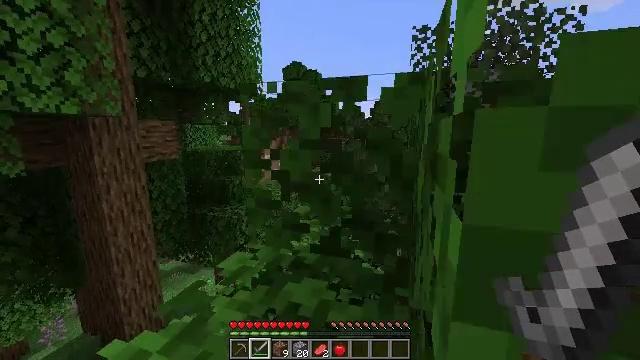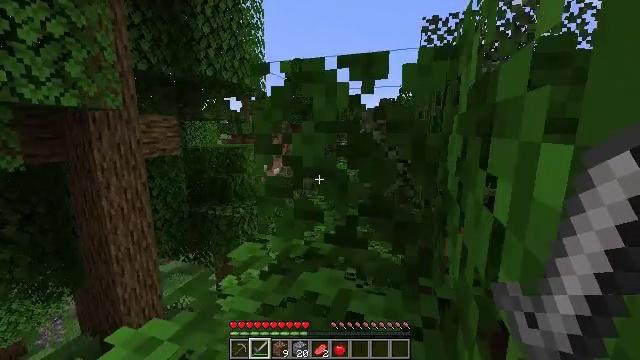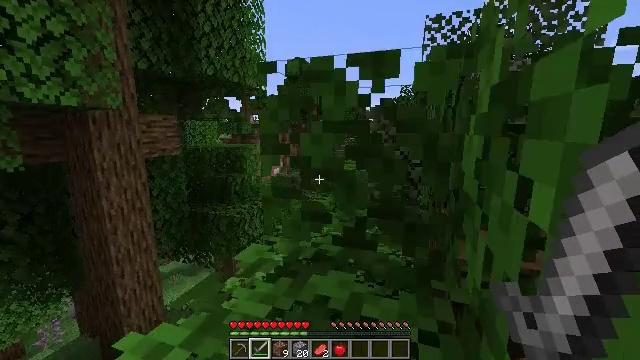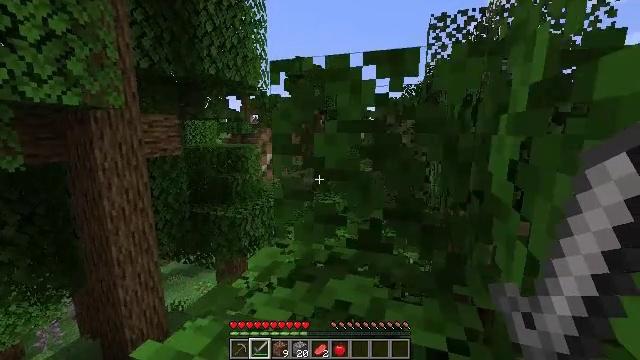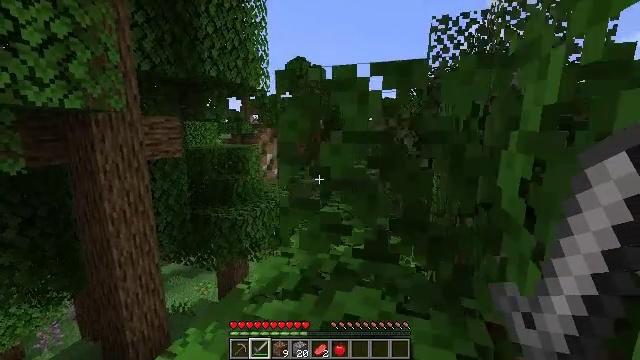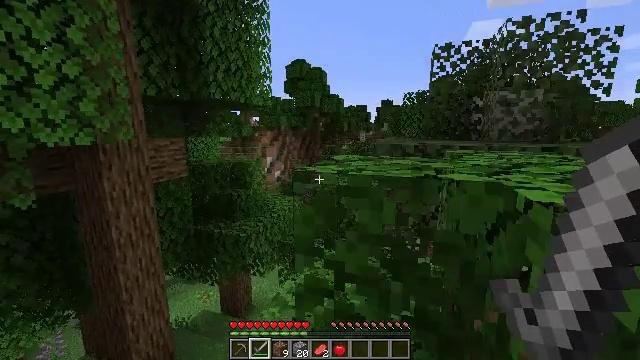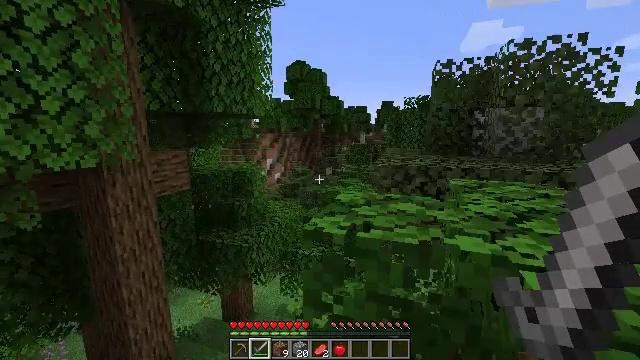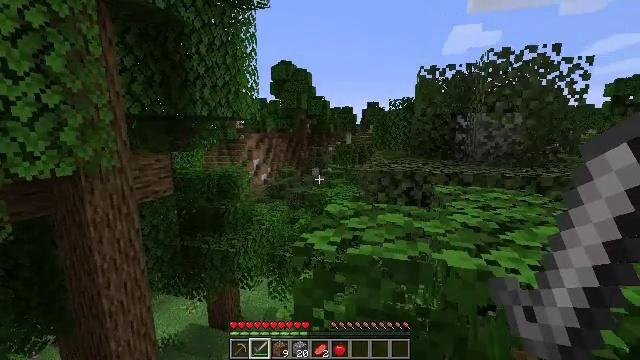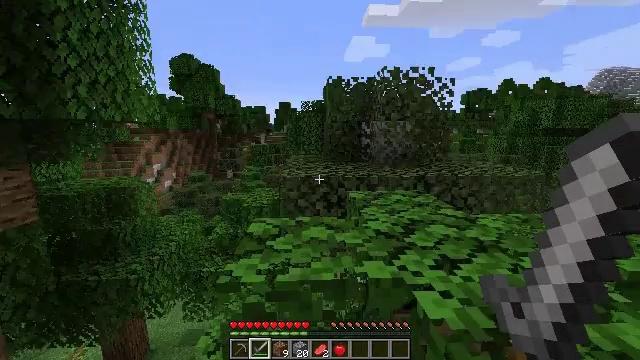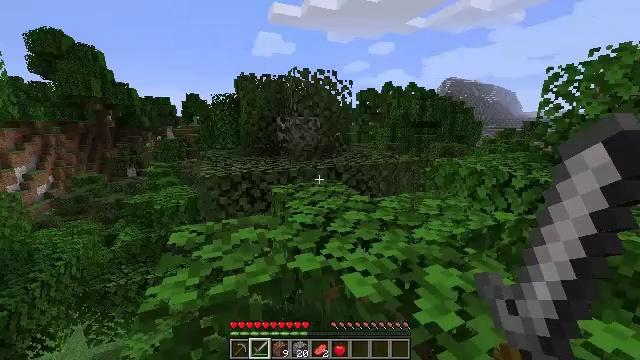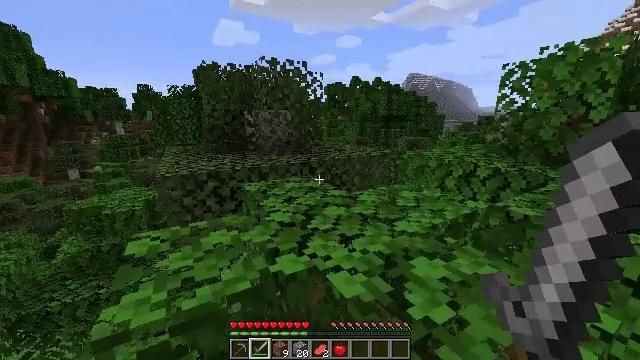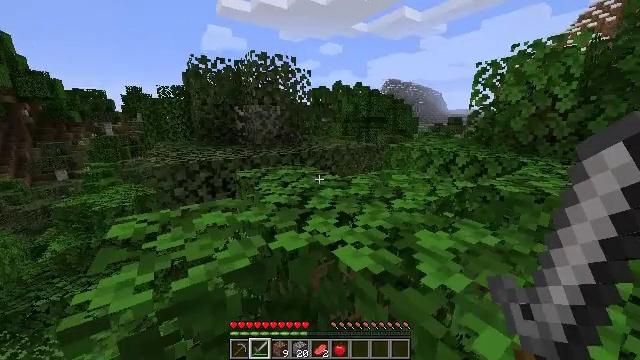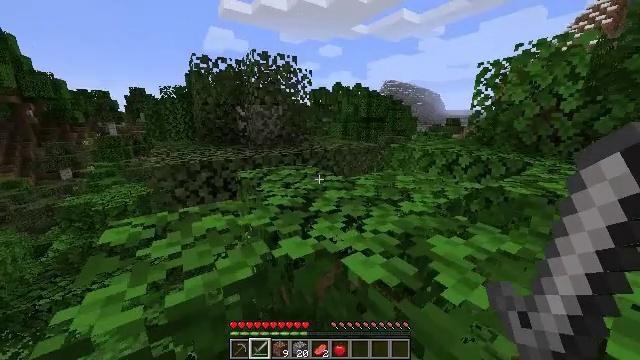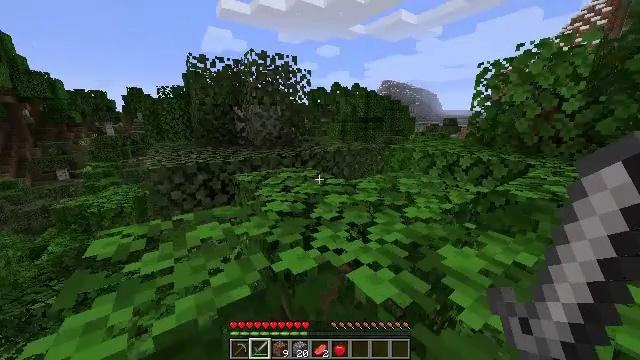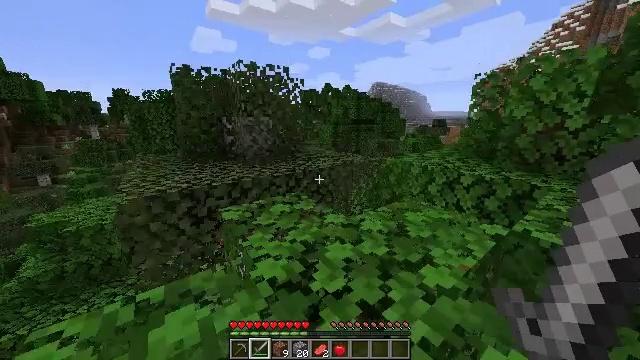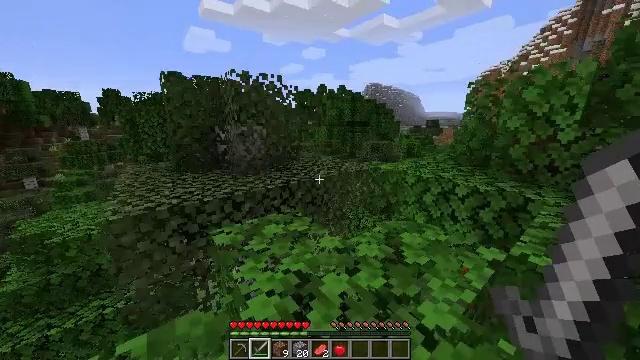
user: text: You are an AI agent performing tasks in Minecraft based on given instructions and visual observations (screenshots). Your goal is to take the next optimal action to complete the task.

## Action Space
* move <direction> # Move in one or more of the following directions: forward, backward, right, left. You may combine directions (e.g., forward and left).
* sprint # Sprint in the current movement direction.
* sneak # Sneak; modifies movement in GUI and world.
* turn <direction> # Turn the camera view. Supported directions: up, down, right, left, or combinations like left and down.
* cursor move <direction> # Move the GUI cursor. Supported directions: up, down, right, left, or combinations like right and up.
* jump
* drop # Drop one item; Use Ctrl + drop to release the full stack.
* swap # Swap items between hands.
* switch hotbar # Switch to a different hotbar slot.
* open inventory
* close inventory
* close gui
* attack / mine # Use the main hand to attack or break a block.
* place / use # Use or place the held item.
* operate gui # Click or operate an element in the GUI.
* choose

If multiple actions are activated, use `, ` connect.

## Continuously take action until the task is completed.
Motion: motion action
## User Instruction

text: Break the birch leaves block.
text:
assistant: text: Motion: no_op
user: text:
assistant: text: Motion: move forward, sprint
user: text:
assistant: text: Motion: move forward, sprint
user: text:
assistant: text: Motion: move forward, sprint, jump
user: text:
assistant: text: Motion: move forward, sprint, jump
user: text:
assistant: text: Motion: move forward, sprint, jump
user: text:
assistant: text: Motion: move forward, sprint, turn right, jump
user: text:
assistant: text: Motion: move forward, sprint, turn right
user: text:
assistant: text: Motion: move forward, sprint, turn right and down
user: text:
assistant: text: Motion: move forward, sprint, turn right and down
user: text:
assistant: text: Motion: move forward, sprint, turn right
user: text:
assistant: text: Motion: move forward, sprint
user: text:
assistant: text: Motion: move forward, sprint
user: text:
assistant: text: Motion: move forward, sprint, turn right, jump
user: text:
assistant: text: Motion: move forward, sprint, turn right, jump
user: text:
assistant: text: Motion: move forward, sprint, jump
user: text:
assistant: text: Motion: move forward, sprint, turn left, jump
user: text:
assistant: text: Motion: move forward, sprint, turn left and up
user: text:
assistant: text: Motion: move forward, sprint, turn left
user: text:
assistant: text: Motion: move forward, sprint
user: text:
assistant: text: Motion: move forward, sprint, turn left
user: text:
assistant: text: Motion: move forward, sprint, turn left and up
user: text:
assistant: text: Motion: move forward, sprint, turn left
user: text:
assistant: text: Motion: move forward, sprint
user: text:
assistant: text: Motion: move forward, sprint
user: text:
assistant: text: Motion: move forward, sprint, jump
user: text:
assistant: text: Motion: move forward, sprint, turn left, jump
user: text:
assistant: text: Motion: move forward, sprint, turn left, jump
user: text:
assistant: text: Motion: move forward, sprint, turn left and down, jump
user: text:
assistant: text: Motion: move forward, turn down